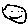
Label: smiley face